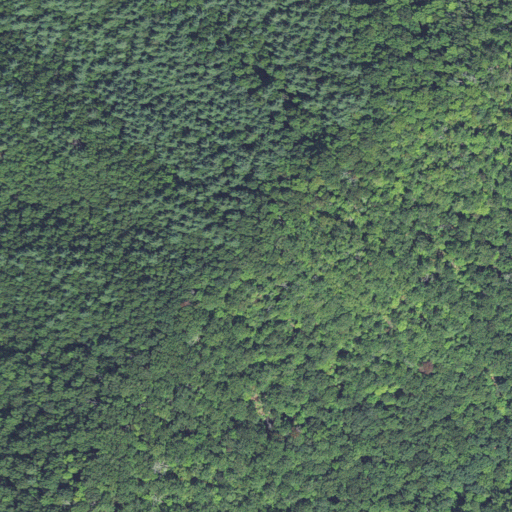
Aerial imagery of ridge(s) in North Carolina named Firescald Ridge containing deciduous forest, mixed forest, and evergreen forest